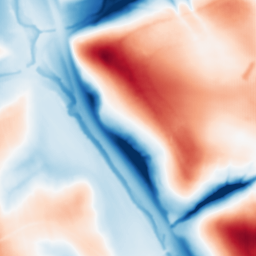
Category: multiscale
Decomposition family: dog_multiscale
Decomposition parameters: sigma_ratio: 2
n_scales: 5
base_sigma: 1
Upsampling method: fft_zeropad
Upsampling parameters: scale: 8
Upsampling scale: 8